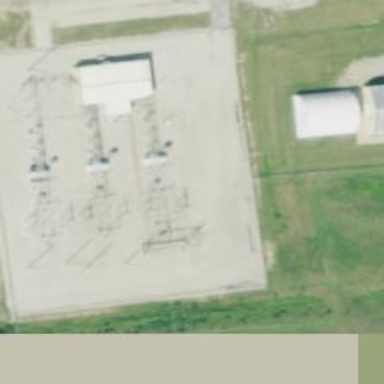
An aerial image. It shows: Switch for power supply.